Field crop: maize
Growth stage: 2
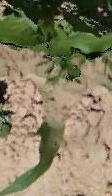
Species: maize